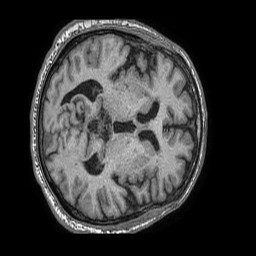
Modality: T1w
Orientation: axial
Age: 63
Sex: male
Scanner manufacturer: philips
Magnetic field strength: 1.5 T
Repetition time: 0.007487 s
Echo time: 0.003403 s